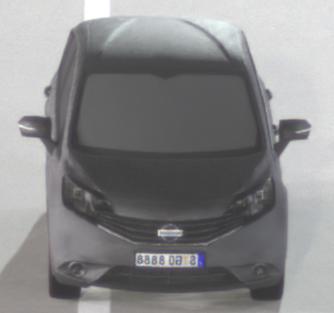
Make: Nissan
Model: Note 1.2
Detailed model: Note (E12) (10/13 - 12/16)
Model produced from: 2013/10
Model produced until: 2015/09
Doors: 5
Color: gray
Road condition: dry road
Daytime: night
Contrast: high contrast